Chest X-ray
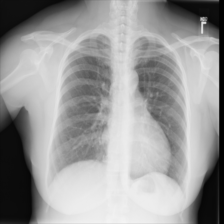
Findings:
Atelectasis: negative
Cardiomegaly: negative
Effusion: negative
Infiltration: negative
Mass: negative
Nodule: negative
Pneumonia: negative
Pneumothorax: negative
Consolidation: negative
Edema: negative
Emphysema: negative
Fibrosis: negative
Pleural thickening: negative
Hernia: negative